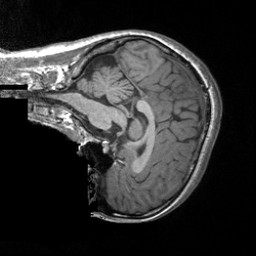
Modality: T1w
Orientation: sagittal
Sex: female
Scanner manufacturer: siemens
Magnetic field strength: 3 T
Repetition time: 1.9 s
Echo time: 0.00252 s